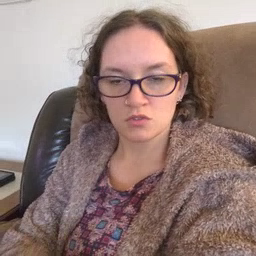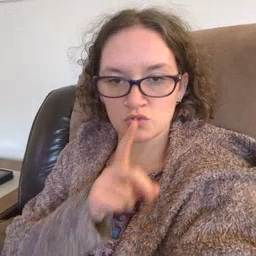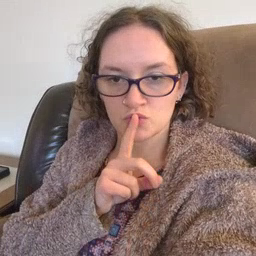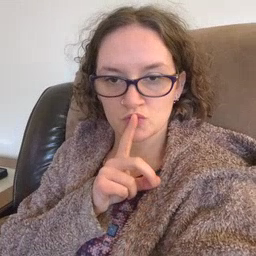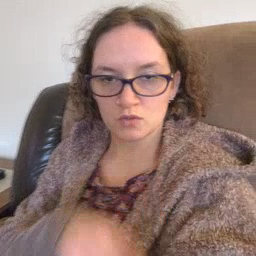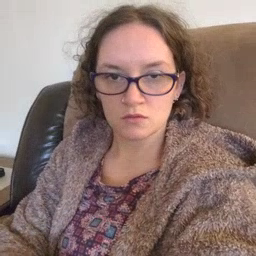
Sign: shhh